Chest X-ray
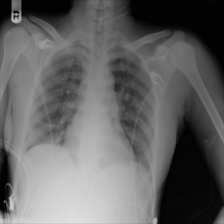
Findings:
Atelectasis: negative
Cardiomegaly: negative
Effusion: negative
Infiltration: negative
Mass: negative
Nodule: negative
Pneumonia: negative
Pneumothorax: negative
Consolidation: negative
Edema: negative
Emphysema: negative
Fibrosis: negative
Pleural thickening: negative
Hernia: negative